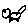
Label: cat